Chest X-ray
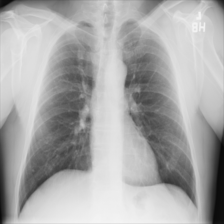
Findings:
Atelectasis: negative
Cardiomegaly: negative
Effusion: negative
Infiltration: positive
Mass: negative
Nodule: positive
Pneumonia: negative
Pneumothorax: negative
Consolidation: negative
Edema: negative
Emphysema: negative
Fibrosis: negative
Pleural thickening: negative
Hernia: negative